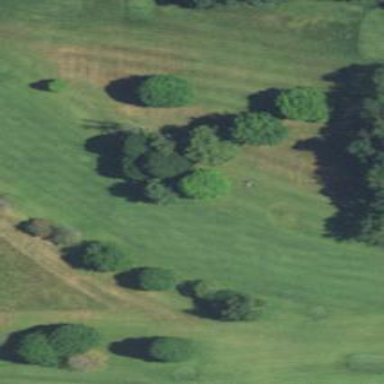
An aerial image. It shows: Grassy area designated as golf fairway.